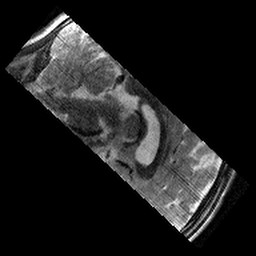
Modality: T2w
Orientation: sagittal
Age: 10
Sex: male
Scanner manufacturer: siemens
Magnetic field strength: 3 T
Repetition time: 9.23 s
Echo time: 0.067 s